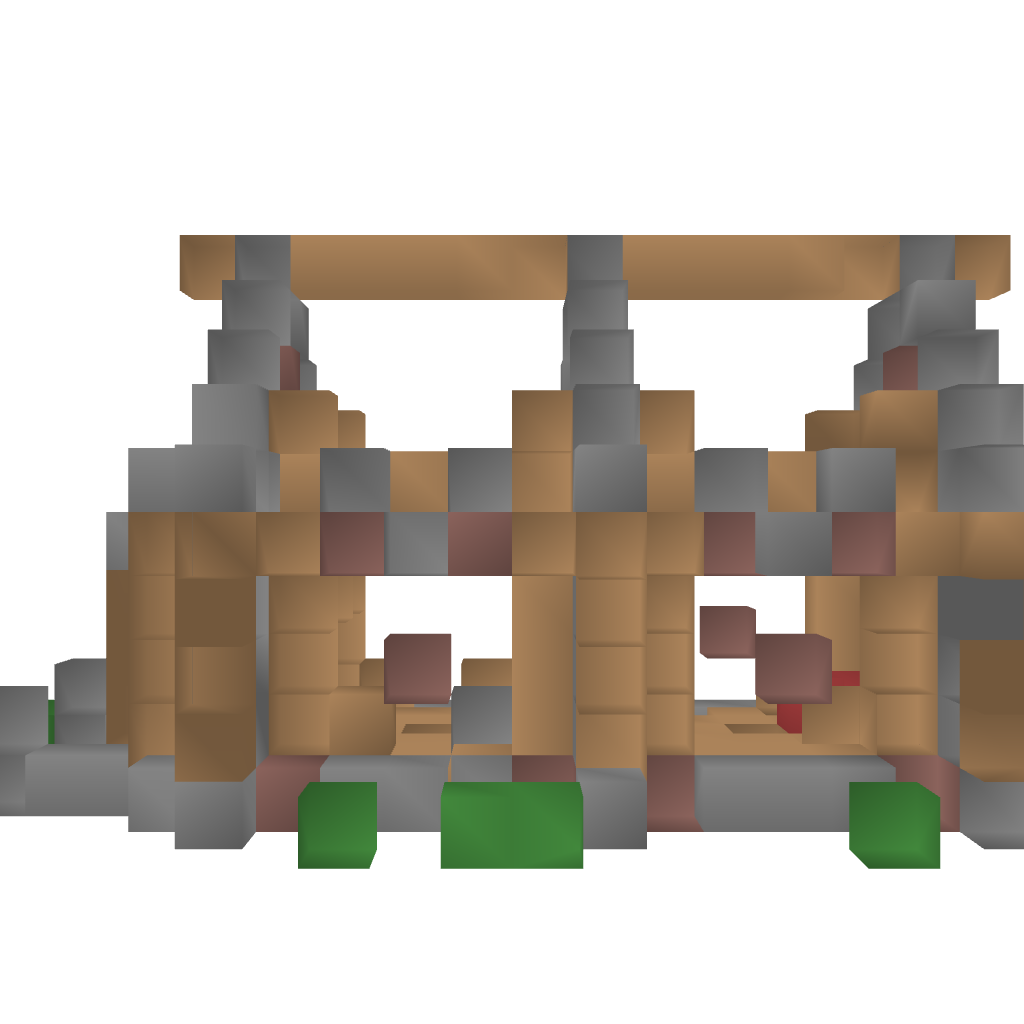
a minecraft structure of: House 2 bad low quality